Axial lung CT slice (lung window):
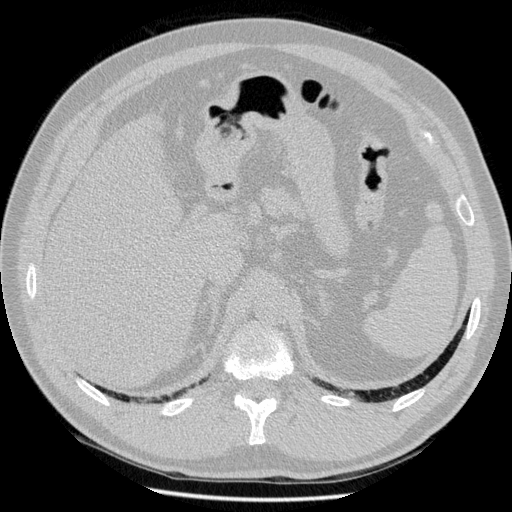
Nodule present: no